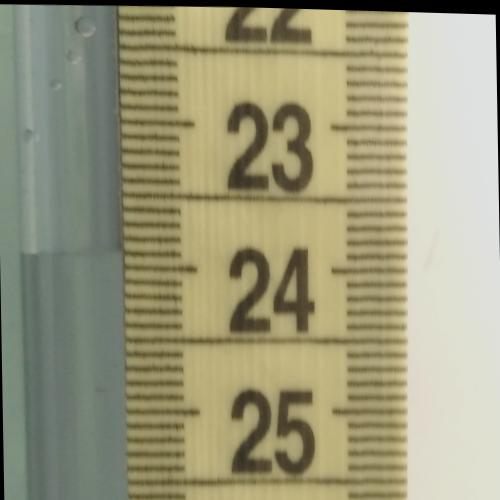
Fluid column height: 23.9 cm